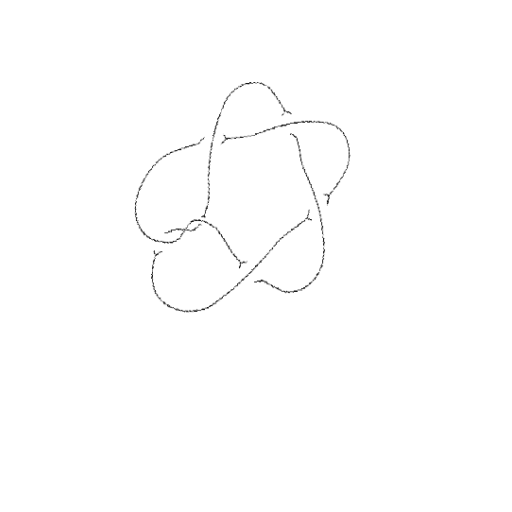
Crossing number: 7